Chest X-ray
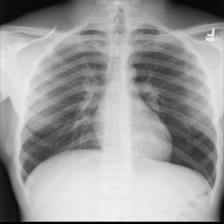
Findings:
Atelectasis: negative
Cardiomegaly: negative
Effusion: negative
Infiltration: negative
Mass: negative
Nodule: negative
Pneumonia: negative
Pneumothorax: negative
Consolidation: negative
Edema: negative
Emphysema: negative
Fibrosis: negative
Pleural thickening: negative
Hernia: negative